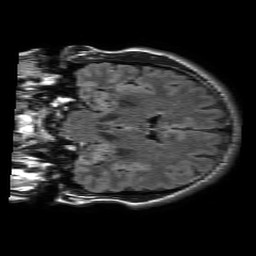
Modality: FLAIR
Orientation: coronal
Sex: male
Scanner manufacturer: philips
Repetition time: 11 s
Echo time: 0.125 s